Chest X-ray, PA view. Patient: 29 years old, sex F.
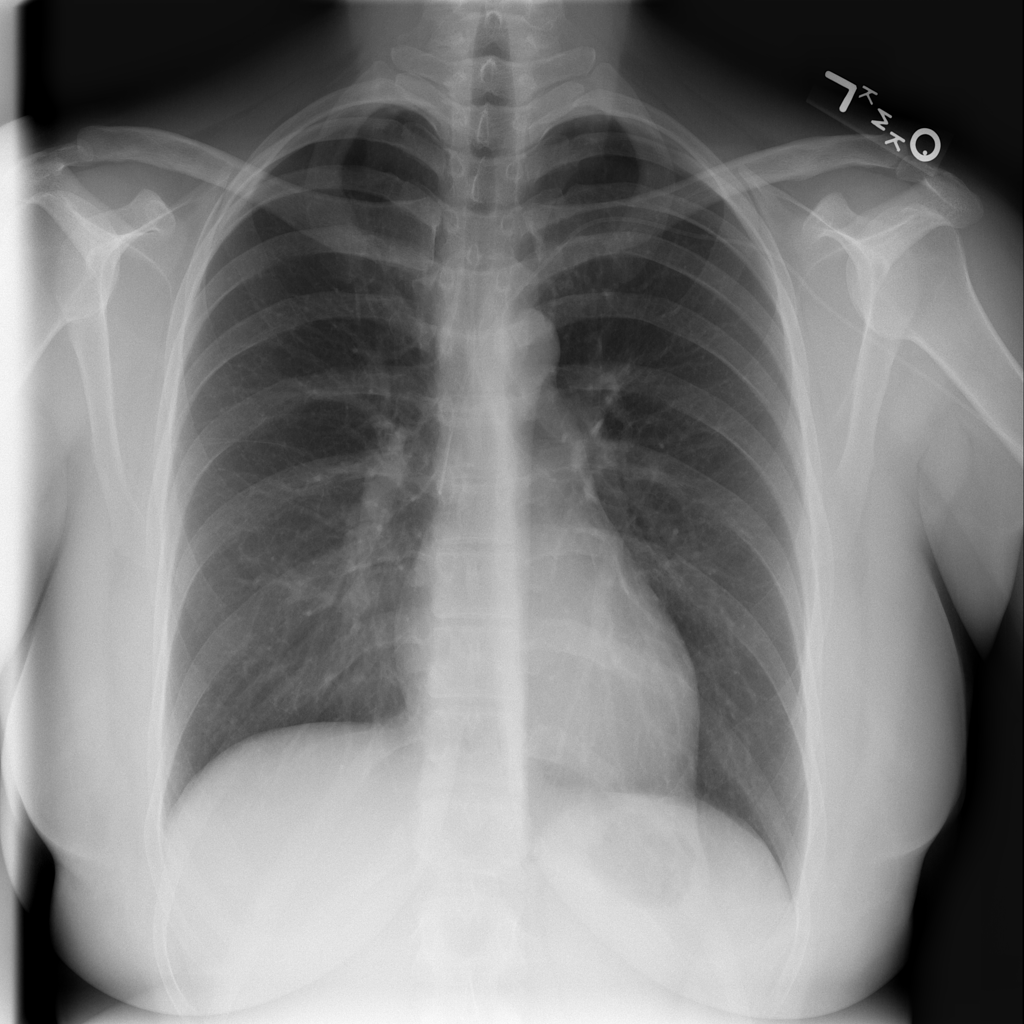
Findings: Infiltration